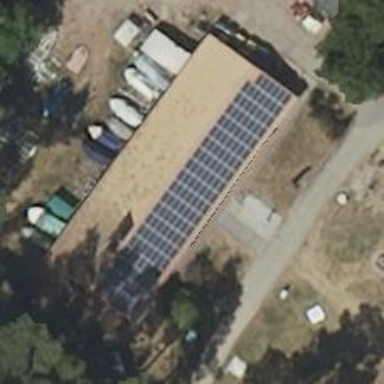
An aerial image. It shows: Solar power generator.